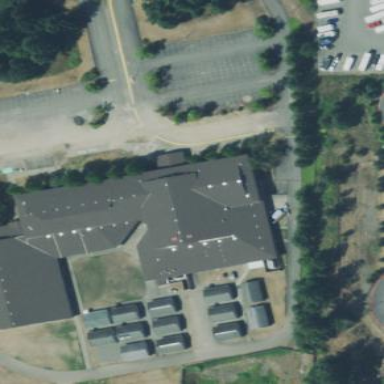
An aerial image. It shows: School building.